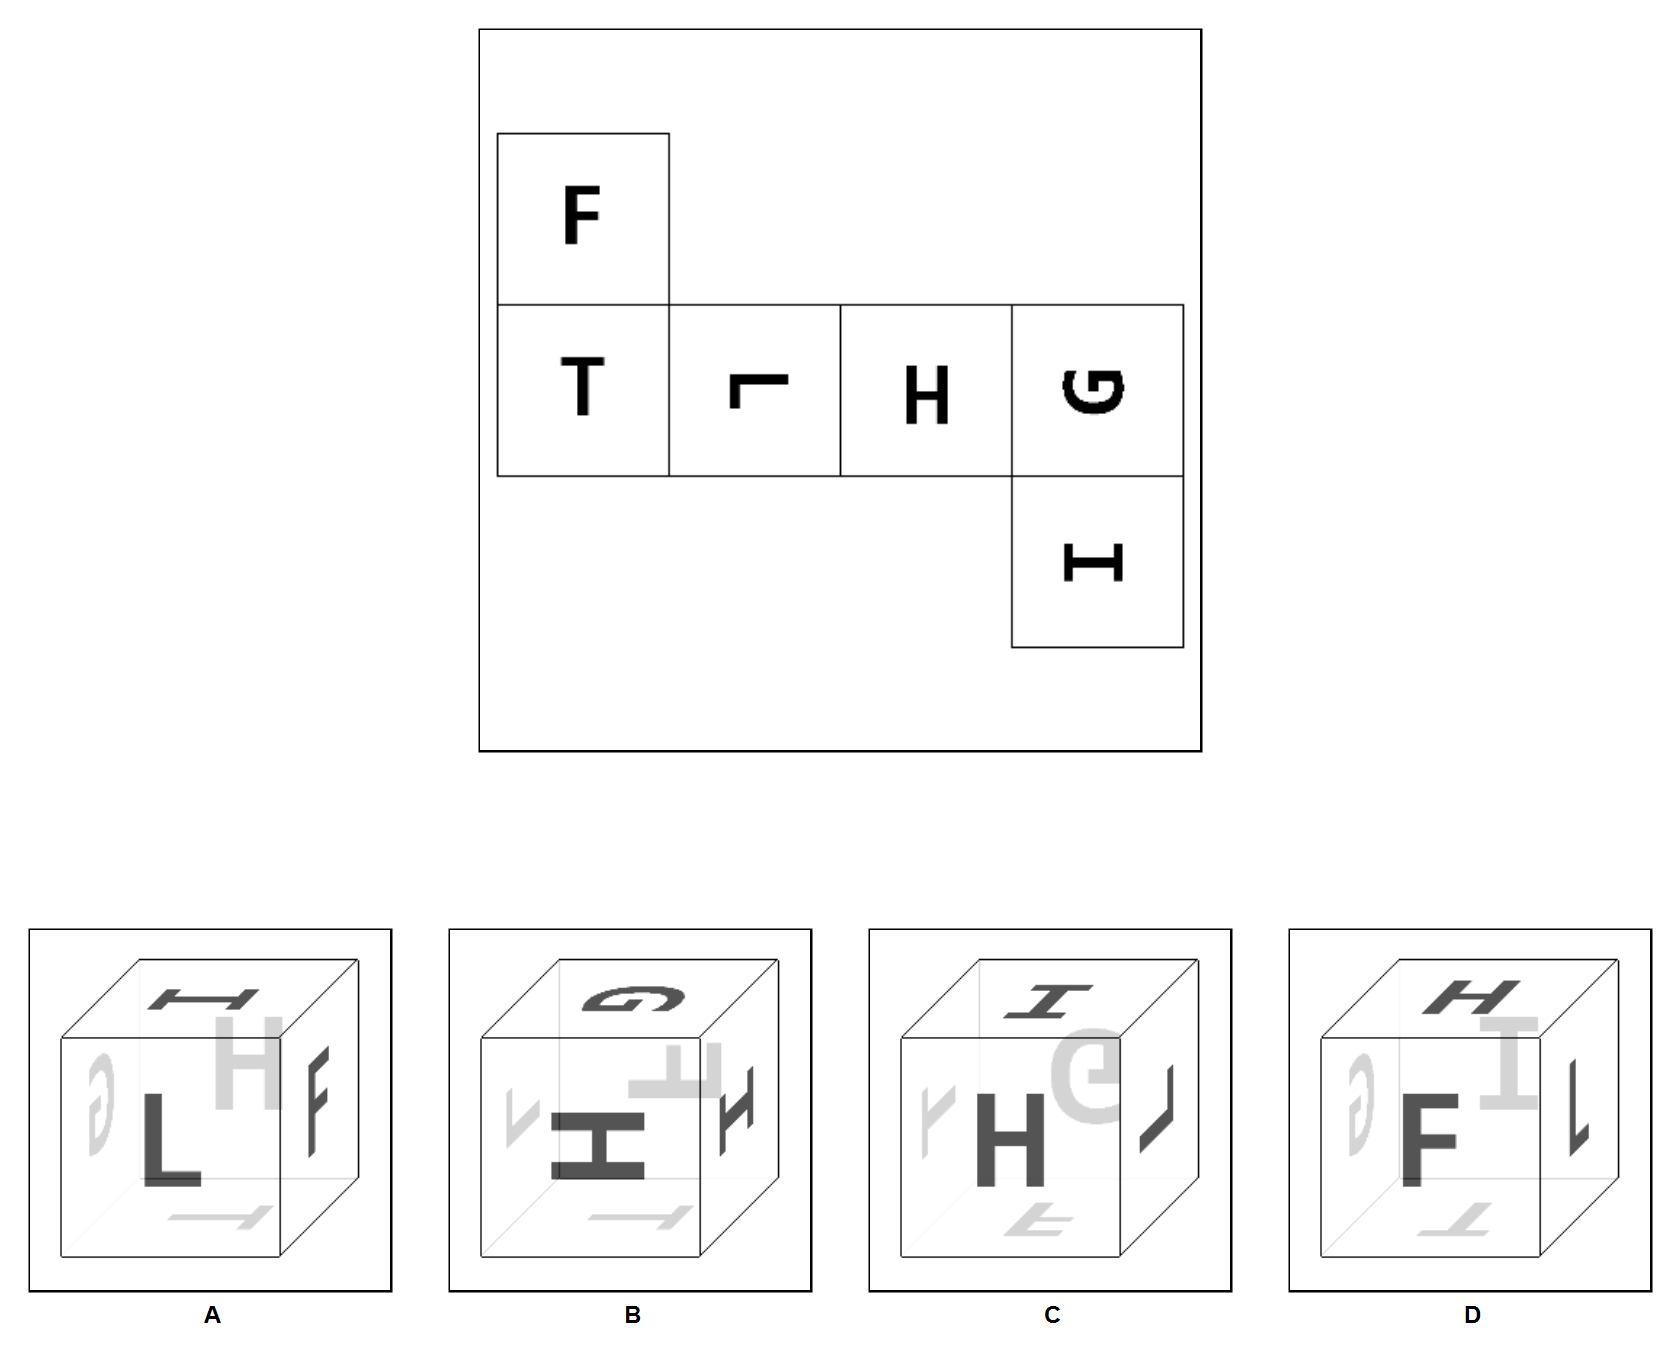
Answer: D